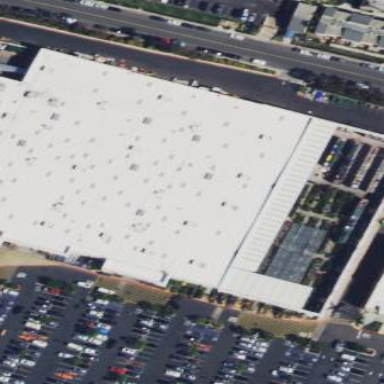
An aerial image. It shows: Retail building.